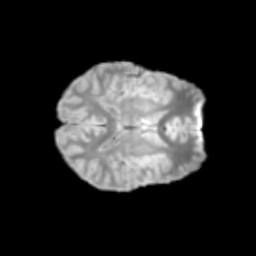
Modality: T2w
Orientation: axial
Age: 13
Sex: male
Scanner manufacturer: siemens
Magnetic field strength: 3 T
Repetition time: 3.8 s
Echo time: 0.07 s